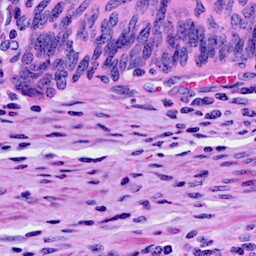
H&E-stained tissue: Cervix